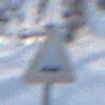
Verkehrszeichen: UnebeneFahrbahn
Umgebung: Outdoor, Nature
Tageszeit: MorningAfternoon
Wetter: Clear
Licht: Natural
Jahreszeit: Winter
Kontrast: LowContrast